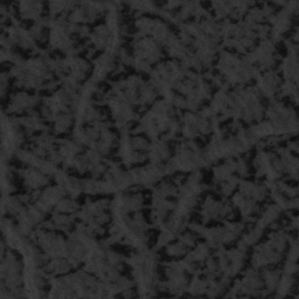
Label: frost